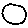
Label: circle